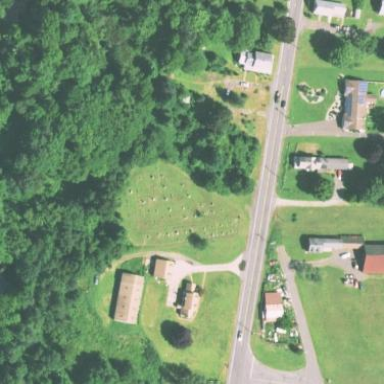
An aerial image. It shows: Cemetery that holds historical significance.